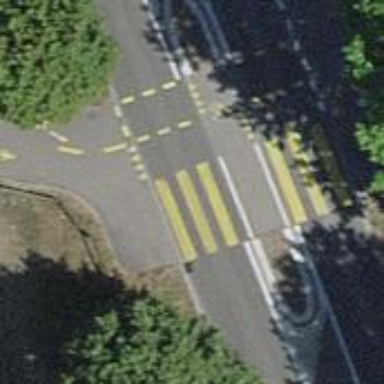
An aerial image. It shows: Uncontrolled zebra crossing with central island.